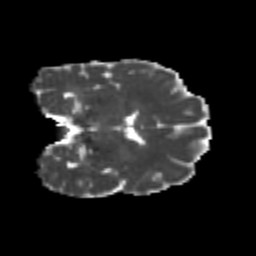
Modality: MD
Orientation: coronal
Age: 20
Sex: female
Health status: healthy
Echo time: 0.074 s